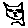
Label: cat